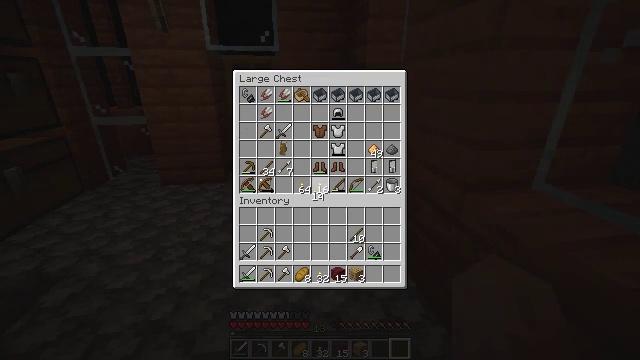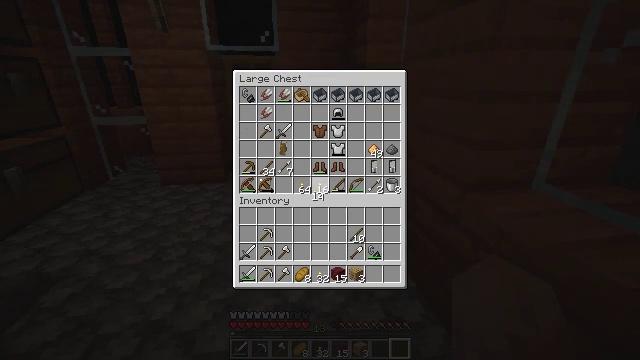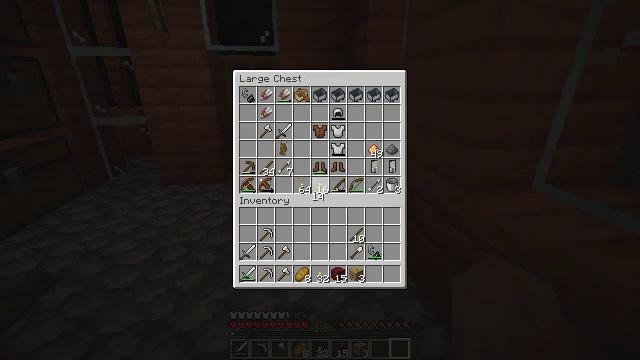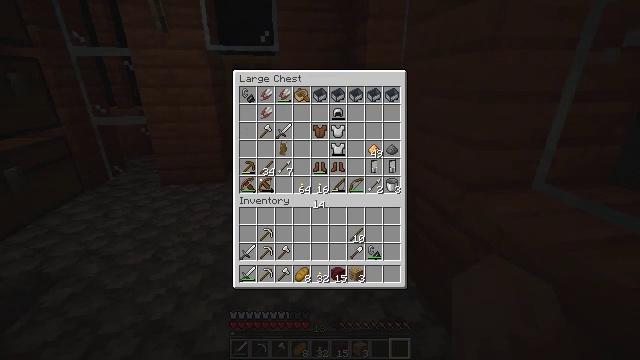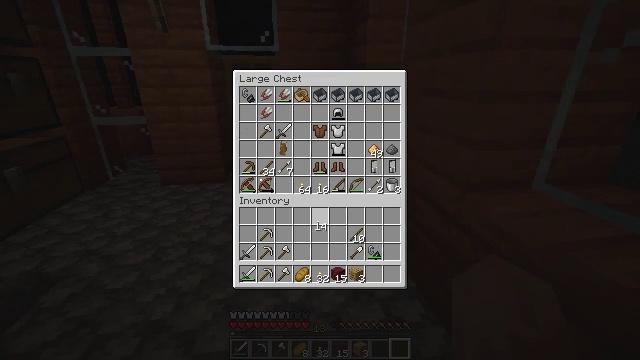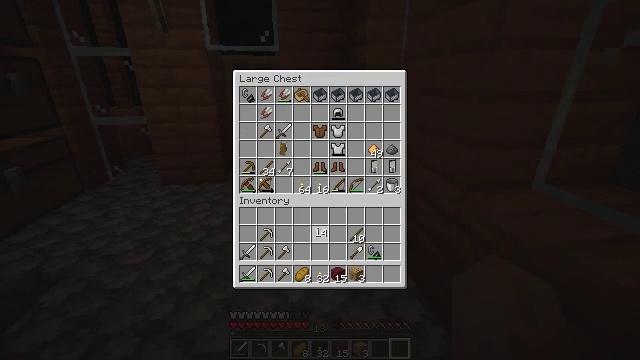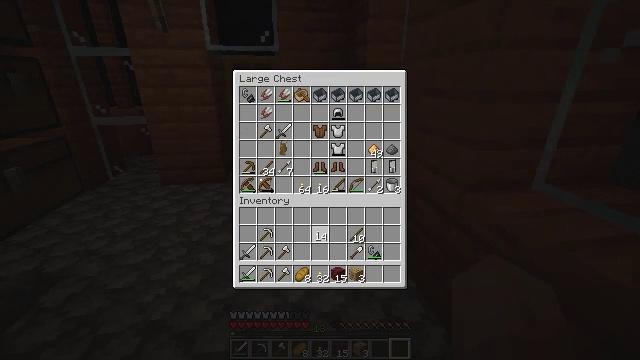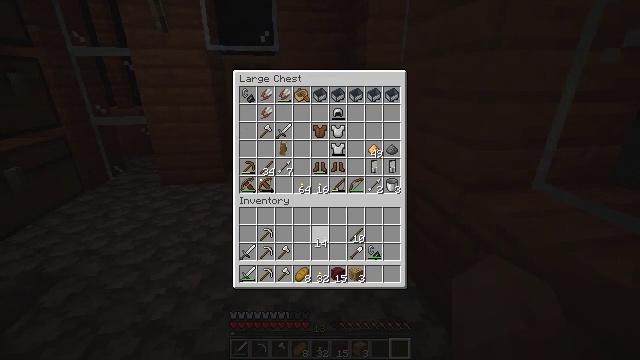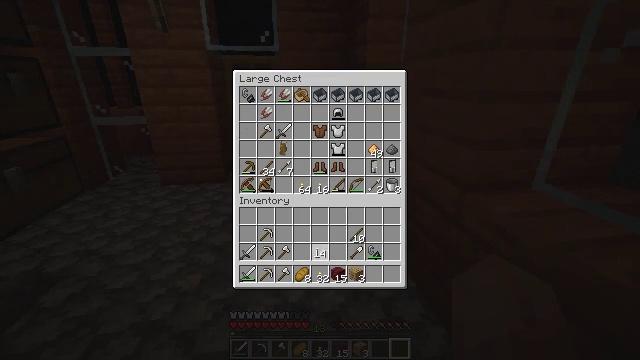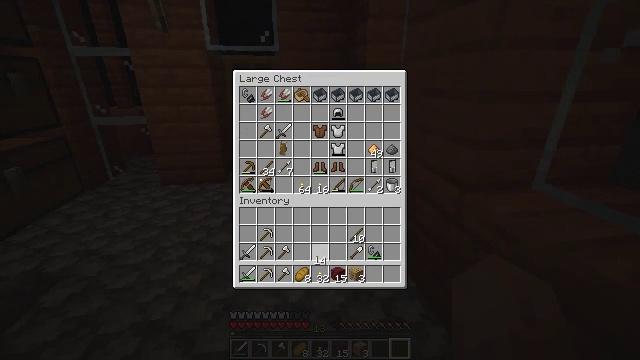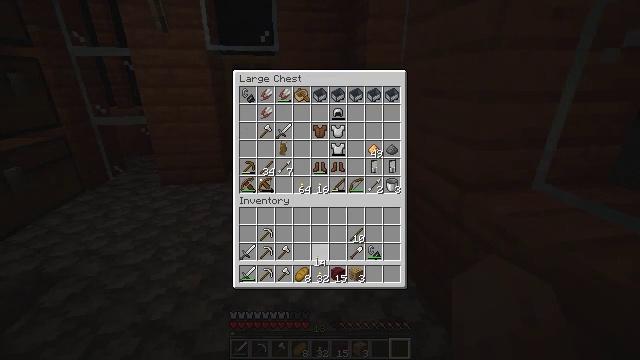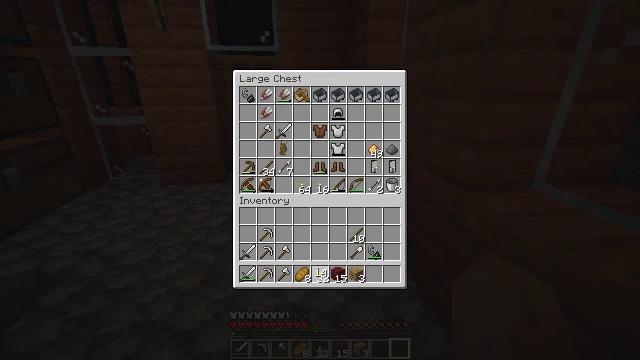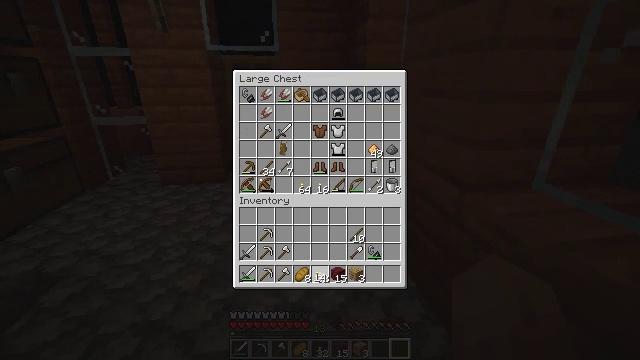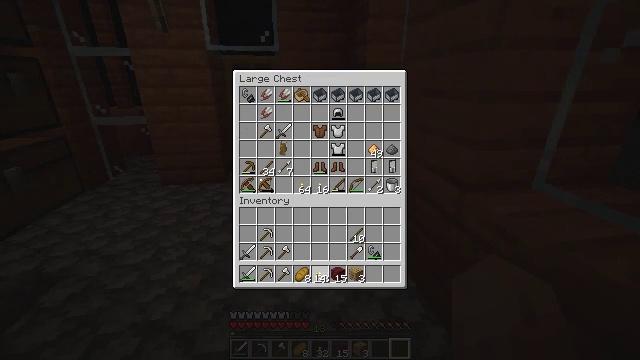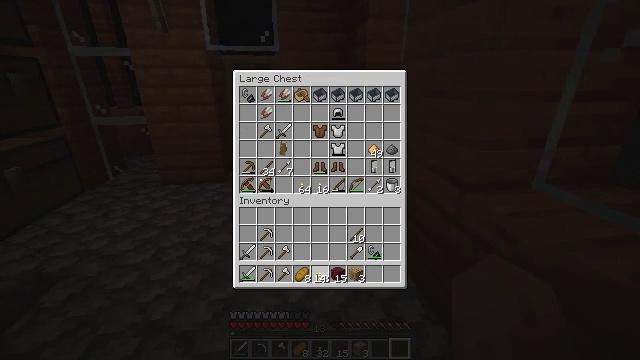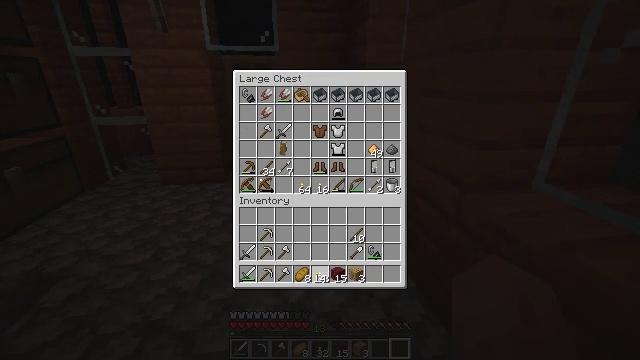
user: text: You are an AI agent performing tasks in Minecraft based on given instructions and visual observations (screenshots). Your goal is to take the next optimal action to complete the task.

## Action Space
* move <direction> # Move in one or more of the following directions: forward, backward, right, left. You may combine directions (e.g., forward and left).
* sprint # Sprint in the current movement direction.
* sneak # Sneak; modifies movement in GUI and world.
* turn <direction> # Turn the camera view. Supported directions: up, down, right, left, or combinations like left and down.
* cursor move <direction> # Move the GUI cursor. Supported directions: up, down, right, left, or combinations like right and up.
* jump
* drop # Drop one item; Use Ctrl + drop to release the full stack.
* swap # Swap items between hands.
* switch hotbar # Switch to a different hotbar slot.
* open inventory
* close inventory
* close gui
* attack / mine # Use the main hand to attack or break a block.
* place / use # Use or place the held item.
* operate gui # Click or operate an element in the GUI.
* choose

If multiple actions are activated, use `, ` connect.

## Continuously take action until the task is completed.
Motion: motion action
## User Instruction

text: Make a spectral arrow using arrows and glowstone dust.
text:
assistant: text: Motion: no_op
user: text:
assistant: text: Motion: no_op
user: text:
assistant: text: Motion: cursor move down
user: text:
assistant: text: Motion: cursor move down
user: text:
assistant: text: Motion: no_op
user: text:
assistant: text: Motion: no_op
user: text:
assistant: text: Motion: cursor move down
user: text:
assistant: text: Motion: cursor move down
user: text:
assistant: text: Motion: cursor move down
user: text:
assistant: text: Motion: no_op
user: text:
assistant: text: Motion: cursor move down
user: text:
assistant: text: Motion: no_op
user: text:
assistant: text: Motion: no_op
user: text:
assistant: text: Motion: operate gui
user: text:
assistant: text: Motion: operate gui
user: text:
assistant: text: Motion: operate gui
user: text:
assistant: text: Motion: no_op
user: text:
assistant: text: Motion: no_op
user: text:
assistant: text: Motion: no_op
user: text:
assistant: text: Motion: cursor move right and down
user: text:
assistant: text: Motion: cursor move right
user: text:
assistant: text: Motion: no_op
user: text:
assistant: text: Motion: cursor move left and up
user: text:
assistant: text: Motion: no_op
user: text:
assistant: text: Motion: no_op
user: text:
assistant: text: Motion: no_op
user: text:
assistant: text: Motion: no_op
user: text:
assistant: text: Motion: cursor move down
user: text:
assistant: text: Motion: no_op
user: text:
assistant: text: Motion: no_op